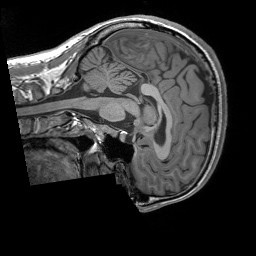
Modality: T1w
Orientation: sagittal
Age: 26
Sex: male
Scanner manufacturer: siemens
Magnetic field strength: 3 T
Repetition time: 1.9 s
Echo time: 0.00252 s